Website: macys
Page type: customer-info-address
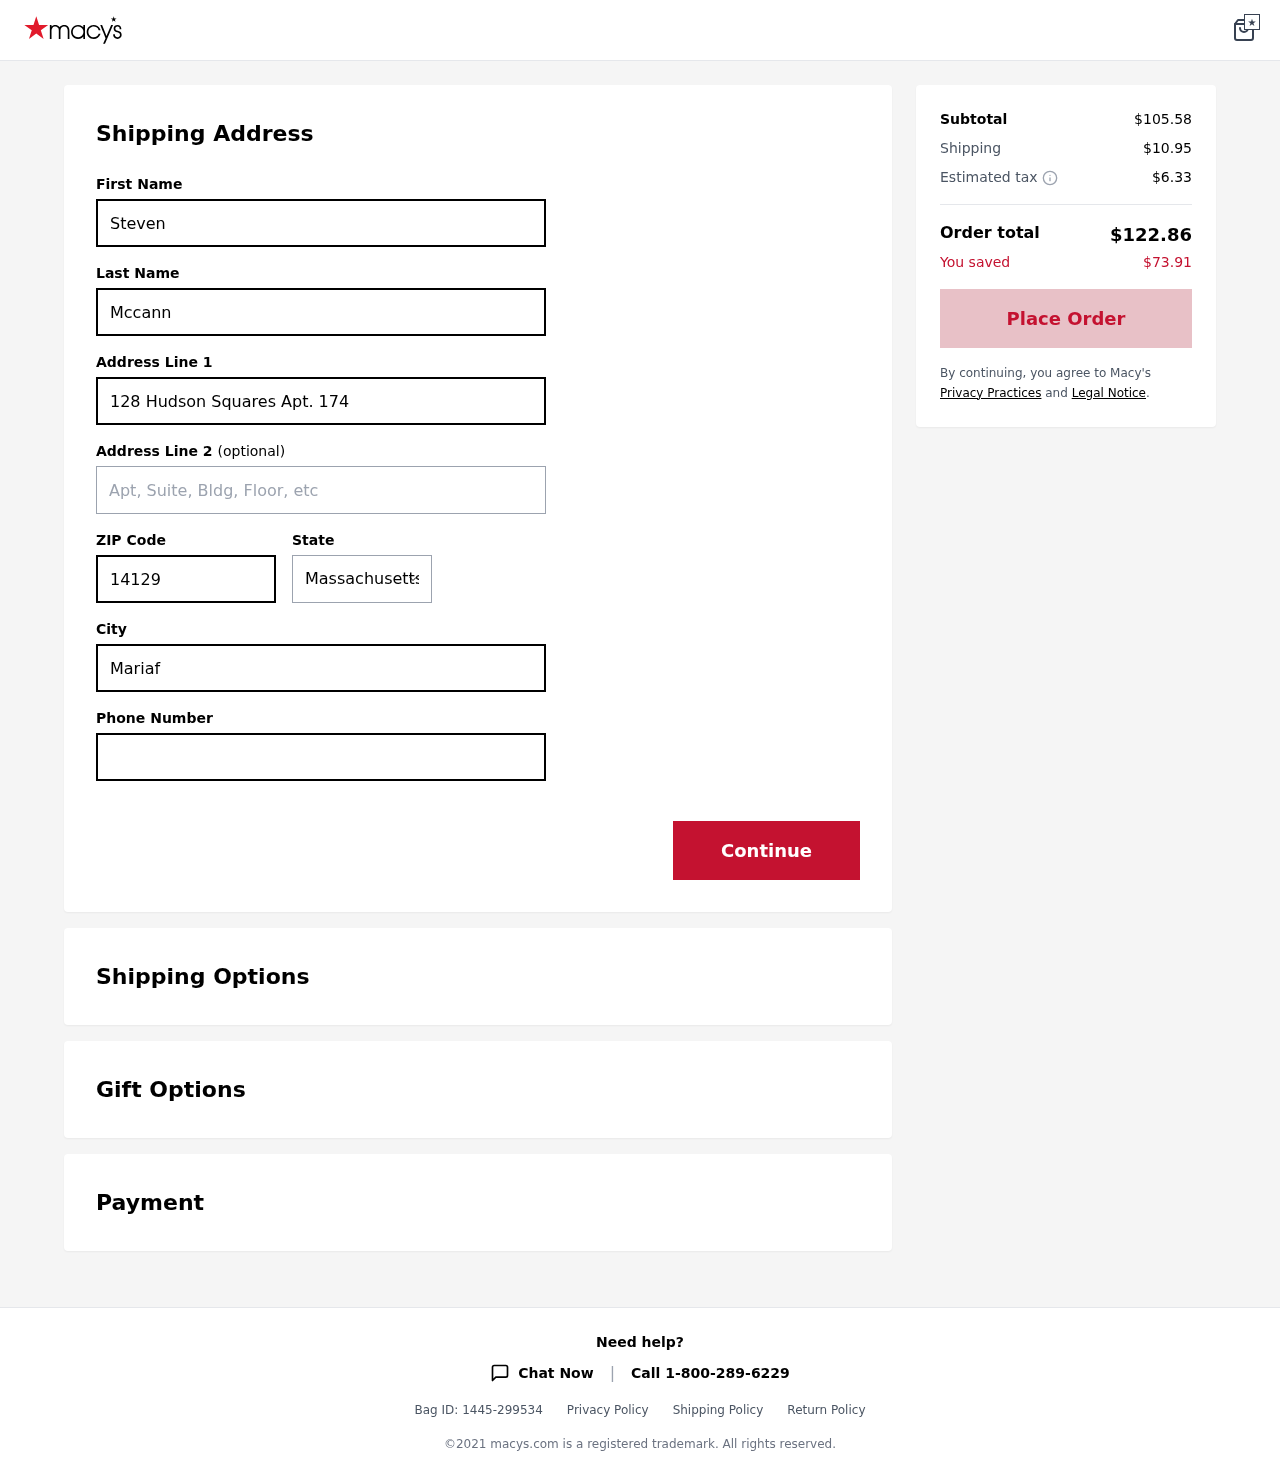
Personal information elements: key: PII_CITY
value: Mariafurt
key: PII_FIRSTNAME
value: Steven
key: PII_LASTNAME
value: Mccann
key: PII_PHONE
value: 3642705393
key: PII_POSTCODE
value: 14129
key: PII_STATE
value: Massachusetts
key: PII_STREET
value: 128 Hudson Squares Apt. 174
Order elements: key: ORDER_SUBTOTAL
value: $105.58
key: ORDER_SHIPPING_COST
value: $10.95
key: ORDER_TAX
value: $6.33
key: ORDER_TOTAL
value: $122.86
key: ORDER_SAVINGS
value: $73.91